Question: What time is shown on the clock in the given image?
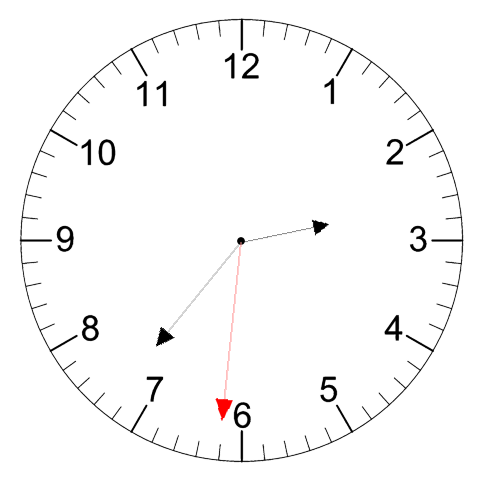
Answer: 02:36:31